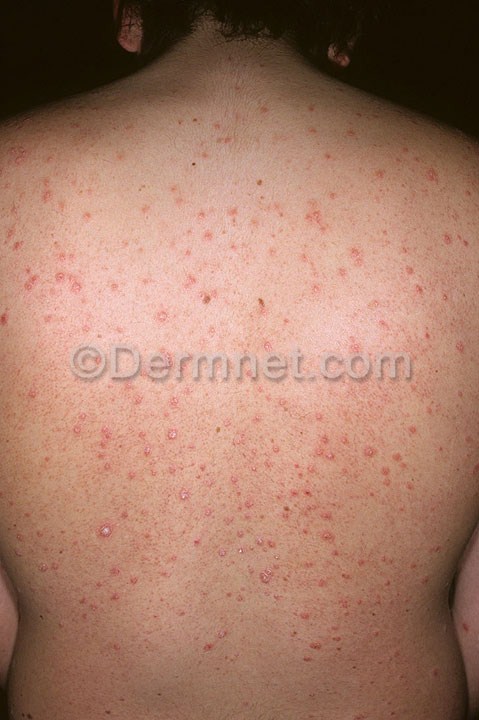
Disease: Psoriasis pictures Lichen Planus and related diseases